Question: I have one project named 'Project_1' and a pipeline named 'Pipeline_1' in Jenkins. My 'Project_1' is choice parameterized it has two choices named 'option1' and 'option2'. What I have to do is when I will run 'Project_1' with choice of 'option1' then only 'Project_1' will build but when I will run 'Project_1' with choice of 'option2' then 'Project_1' will run and then my 'Pipeline_1' will run. I have tried a Parameterized trigger but it didn't help me I select any option but my pipeline was always running with both options so Can I do this in 'Jenkins'?
I have also checked this <URL> for plugin info.
This is a screenshot of my Project_1:

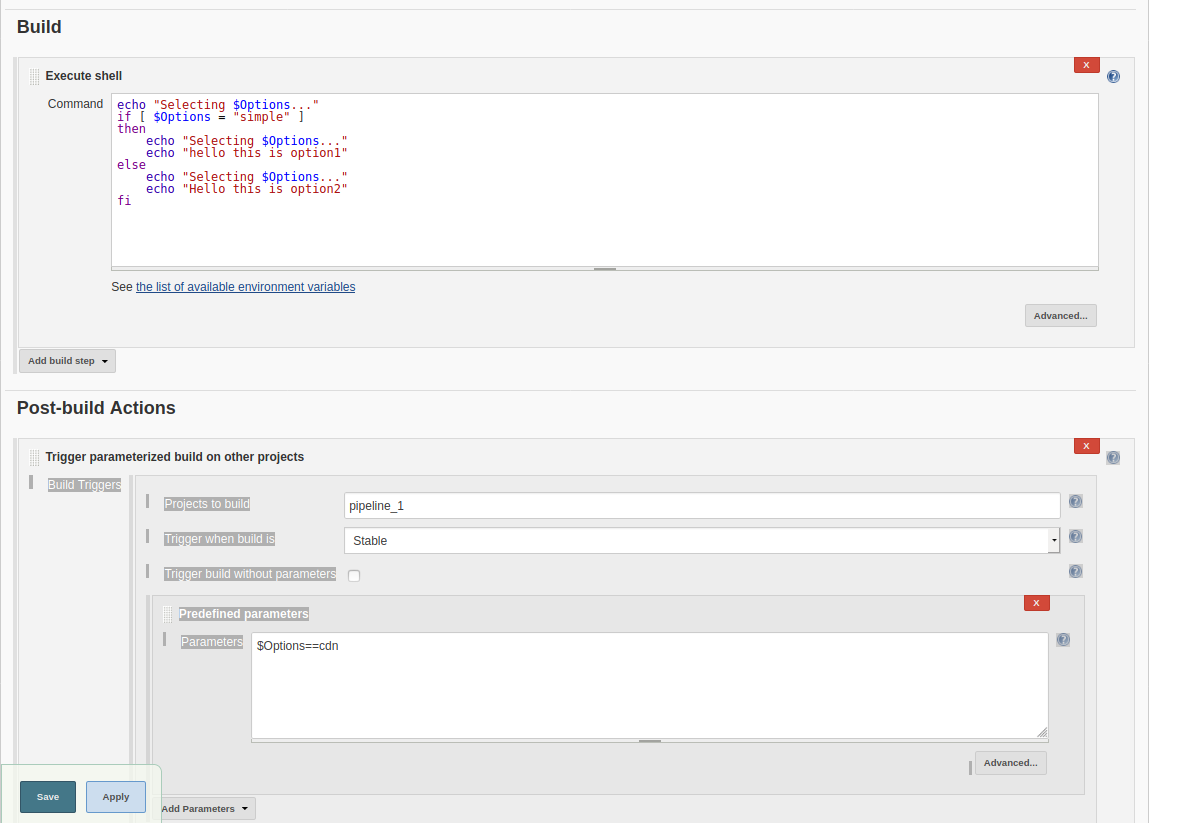
Answer: Problem solved.
I used 'Option=${Option}' instead of this '$Options==cdn'.Then my problem was solved.